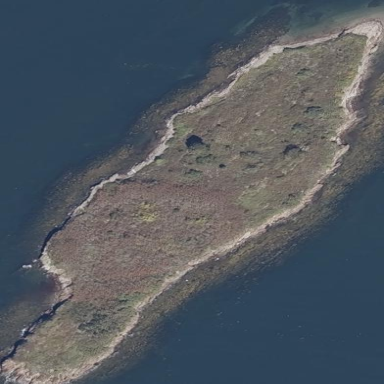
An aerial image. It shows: Island with natural coastline.